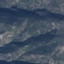
Land use / land cover: HerbaceousVegetation